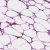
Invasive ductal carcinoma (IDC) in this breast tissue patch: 0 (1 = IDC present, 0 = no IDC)